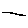
Label: line